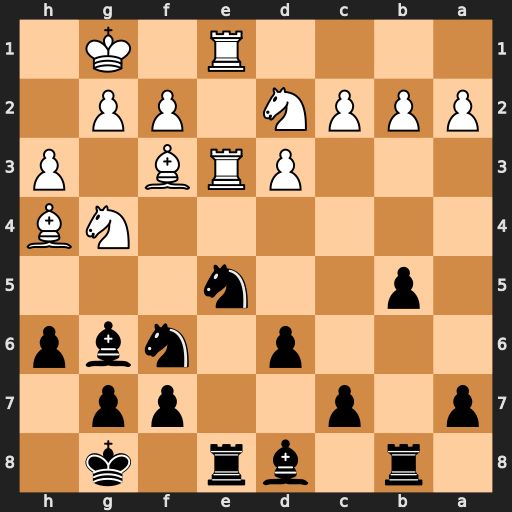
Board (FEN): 1r1br1k1/p1p2pp1/3p1nbp/1p2n3/6NB/3PRB1P/PPPN1PP1/4R1K1
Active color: b
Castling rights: -
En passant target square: -
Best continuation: Nfxg4 Bxg4 Bxh4